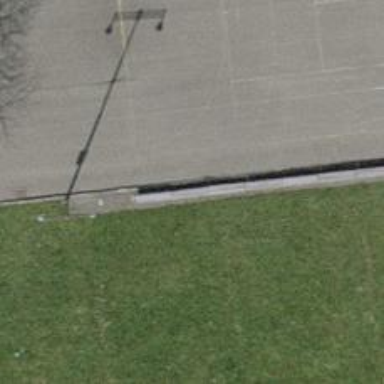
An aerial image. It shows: Brown bench in the vicinity.